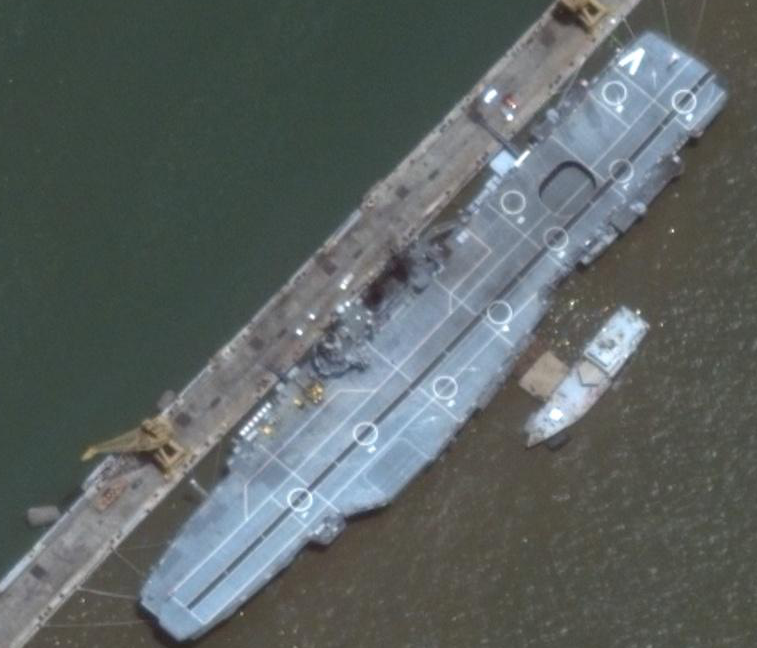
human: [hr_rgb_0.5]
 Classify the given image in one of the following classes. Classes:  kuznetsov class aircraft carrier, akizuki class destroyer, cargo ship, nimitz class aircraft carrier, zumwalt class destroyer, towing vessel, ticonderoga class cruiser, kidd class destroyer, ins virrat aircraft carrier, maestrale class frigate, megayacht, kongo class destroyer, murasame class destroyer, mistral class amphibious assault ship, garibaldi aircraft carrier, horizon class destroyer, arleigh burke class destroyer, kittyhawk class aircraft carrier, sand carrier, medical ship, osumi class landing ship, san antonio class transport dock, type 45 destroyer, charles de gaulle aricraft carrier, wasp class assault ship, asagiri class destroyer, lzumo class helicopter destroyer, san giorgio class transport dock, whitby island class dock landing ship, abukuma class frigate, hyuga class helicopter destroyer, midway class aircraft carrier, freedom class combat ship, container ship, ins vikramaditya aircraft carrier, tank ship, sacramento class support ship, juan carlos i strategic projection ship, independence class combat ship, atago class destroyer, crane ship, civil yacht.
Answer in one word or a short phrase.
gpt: INS Virrat aircraft carrier